Field crop: maize
Growth stage: 2
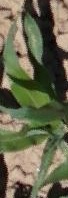
Species: maize